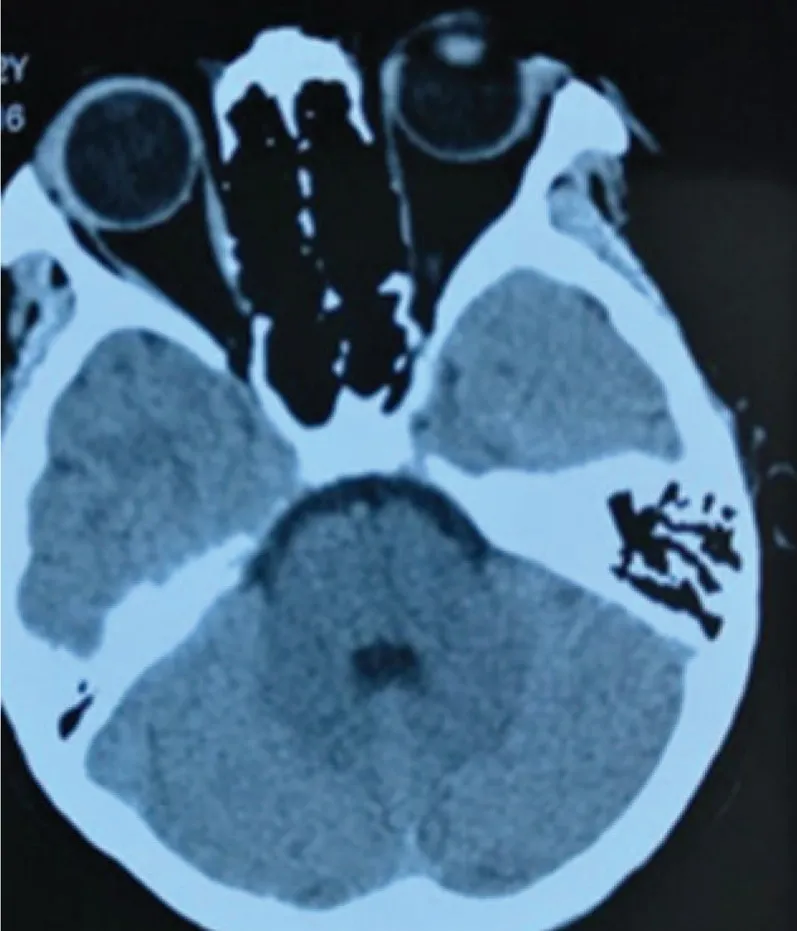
Axial CT of the paranasal sinuses showing no neoplastic recurrence in the right nasal cavity and nasopharynx at 9 months after surgery. CT = computed tomography.
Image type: radiology (ct)